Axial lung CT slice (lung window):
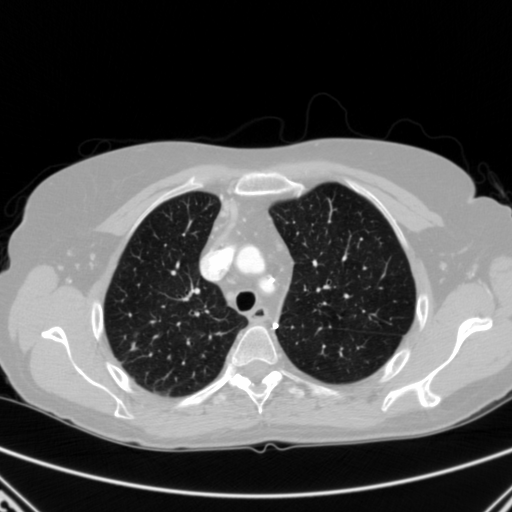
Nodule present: no